Field crop: maize
Growth stage: 1
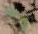
Species: datura